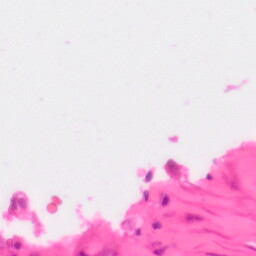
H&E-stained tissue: Colon